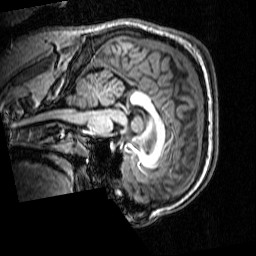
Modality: T1w
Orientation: sagittal